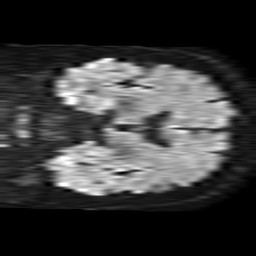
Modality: TRACE
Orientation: coronal
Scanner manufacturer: philips
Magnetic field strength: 1.5 T
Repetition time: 4.6 s
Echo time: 0.08631 s